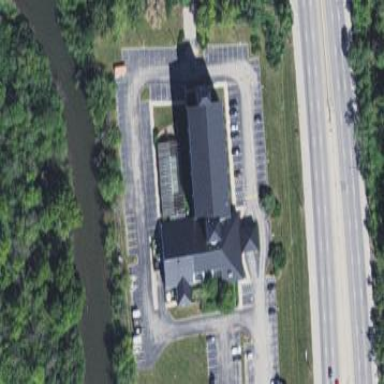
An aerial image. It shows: Hotel building.